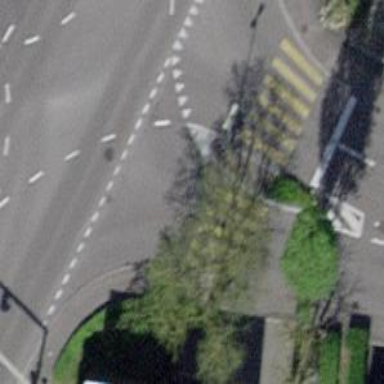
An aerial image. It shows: Road crossing with traffic signals.